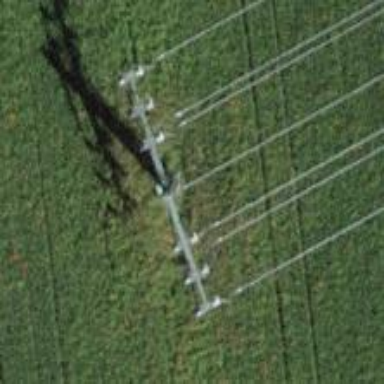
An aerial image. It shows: Termination pole used for power supply.